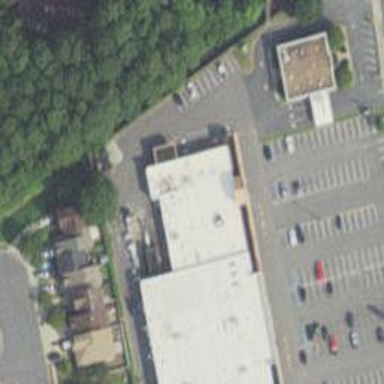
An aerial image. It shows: Pharmacy providing healthcare services.